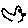
Label: bird